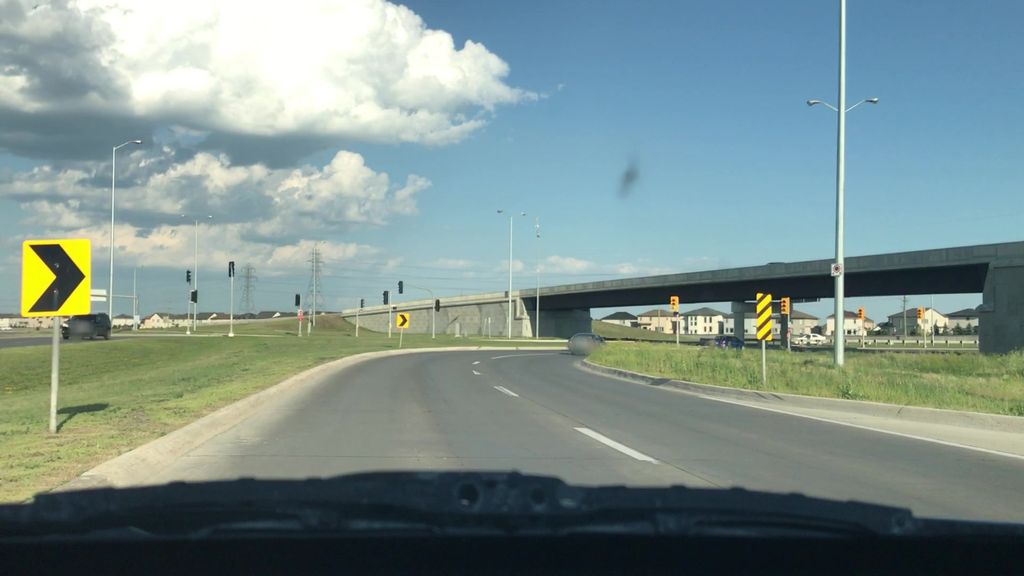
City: winnipeg